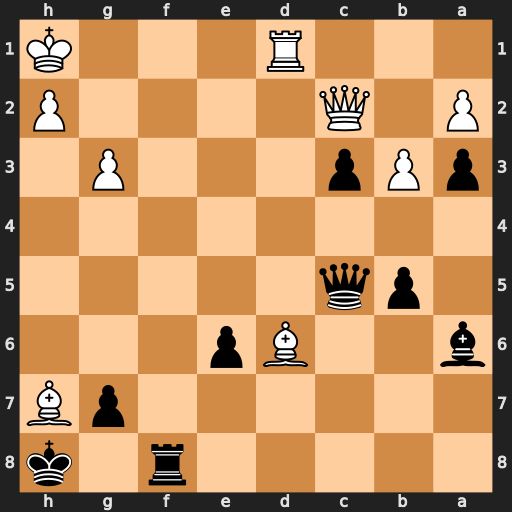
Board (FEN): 5r1k/6pB/b2Bp3/1pq5/8/pPp3P1/P1Q4P/3R3K
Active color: b
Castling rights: -
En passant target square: -
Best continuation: Bb7+ Be4 Qf5 Re1 Rd8 Kg1 Bxe4 Qxc3 Rxd6